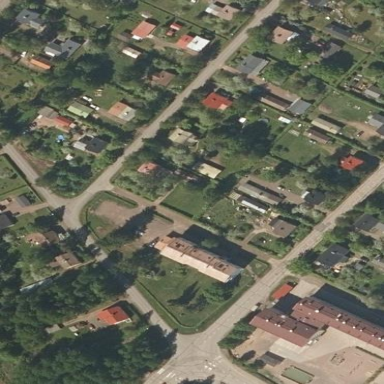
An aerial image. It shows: Residential area.